Question: I was working with a custom iOS framework project in Xcode.There I am getting a lot of errors mentioning "Reference to ' ' is ambigous".I am attaching the screenshot of errors.Please help me correcting this.
<URL>
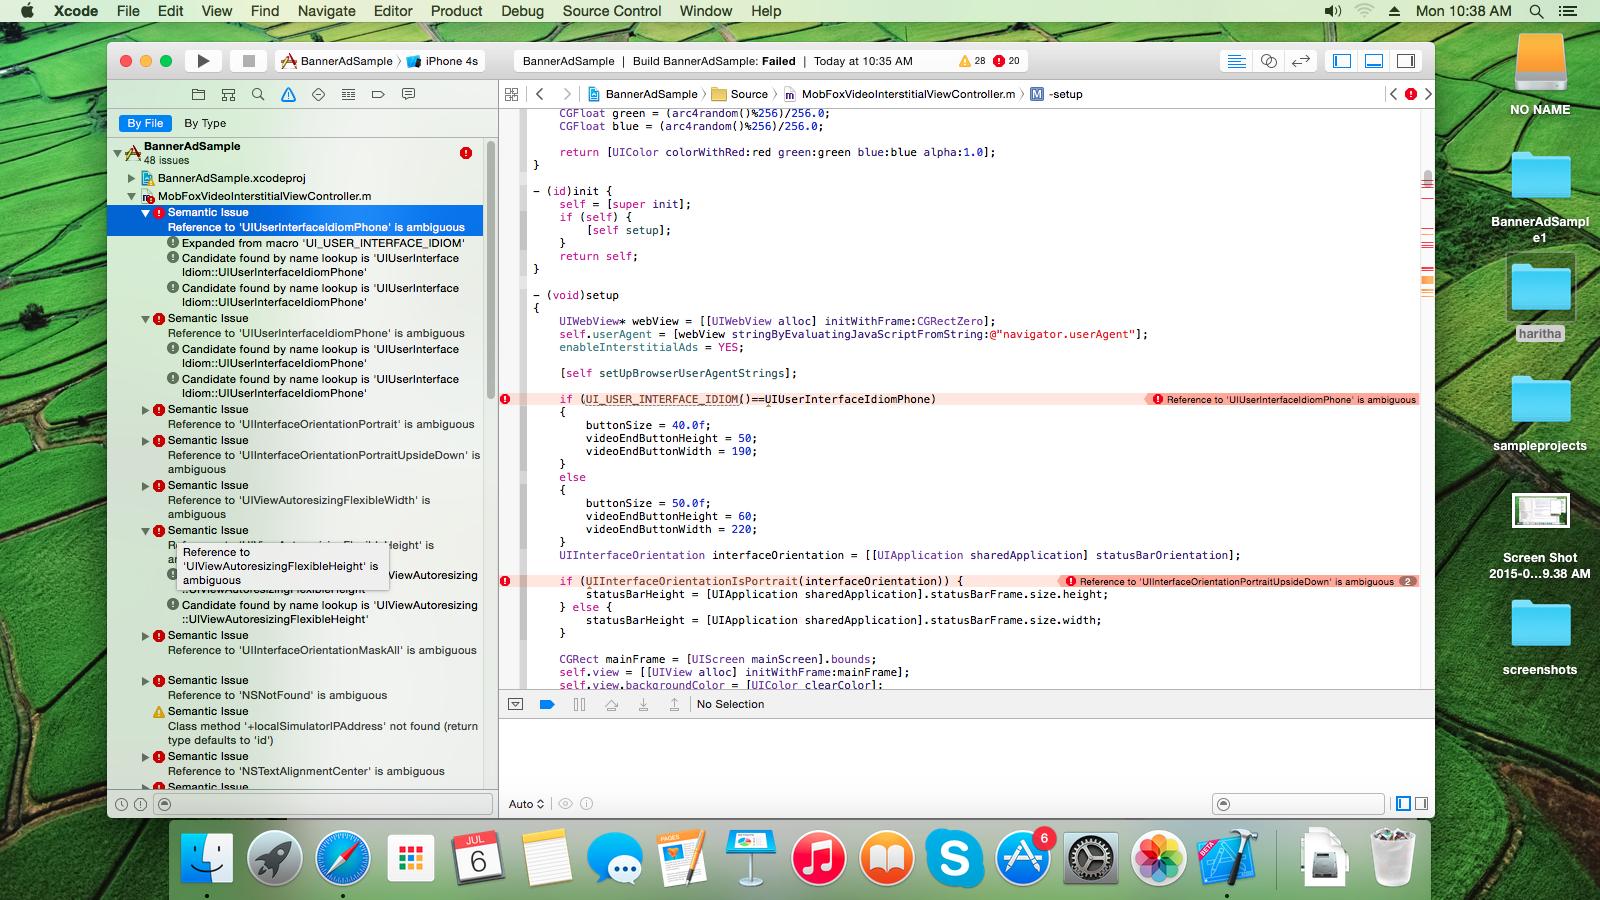
Answer: Actually This error was cleared when I shift from iOS SDK 6.1 to 7.1(or any version higher that 6.1)